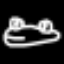
Label: frog